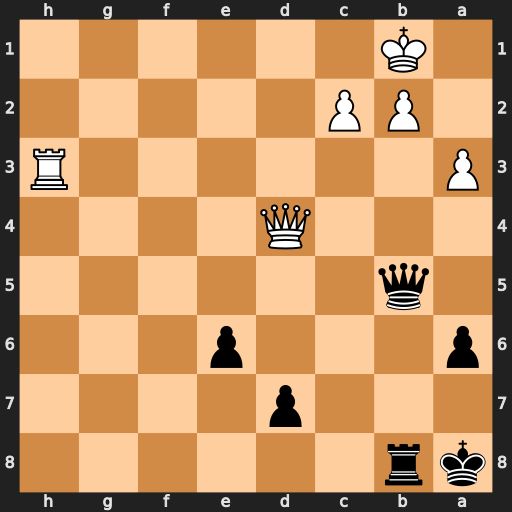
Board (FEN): kr6/3p4/p3p3/1q6/3Q4/P6R/1PP5/1K6
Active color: b
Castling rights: -
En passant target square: -
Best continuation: Qf1+ Ka2 Qxh3